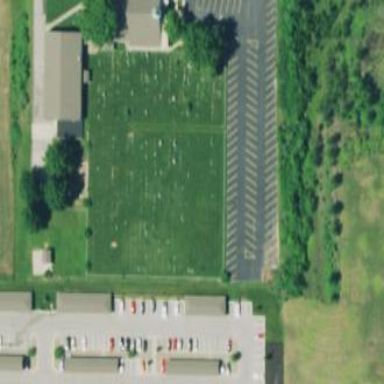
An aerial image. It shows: Graveyard.